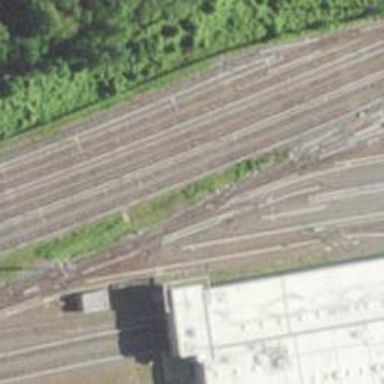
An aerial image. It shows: Electrified rail in service yard.